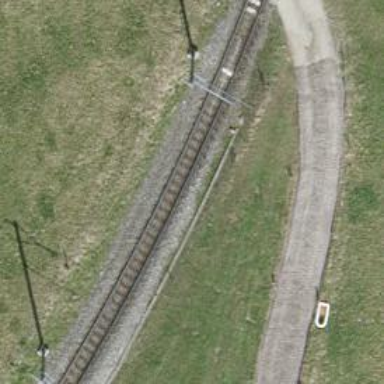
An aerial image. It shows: Narrow-gauge railway with 1 track. The tracks are electrified with contact line.